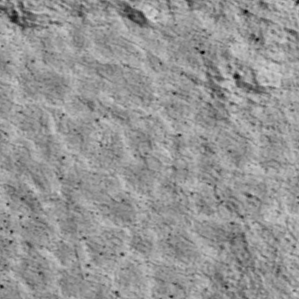
Label: non_frost